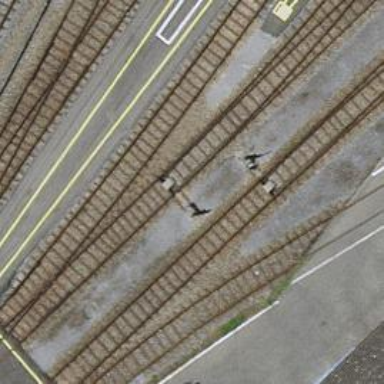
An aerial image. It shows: Railway switch.